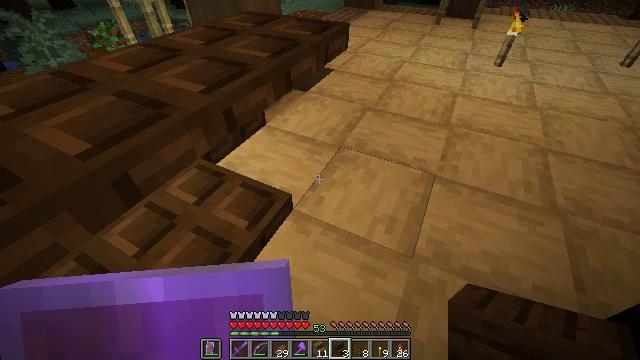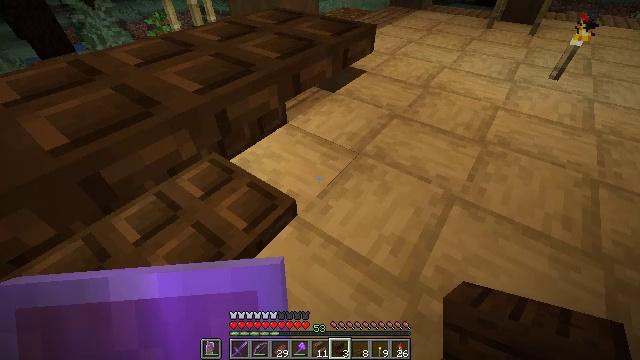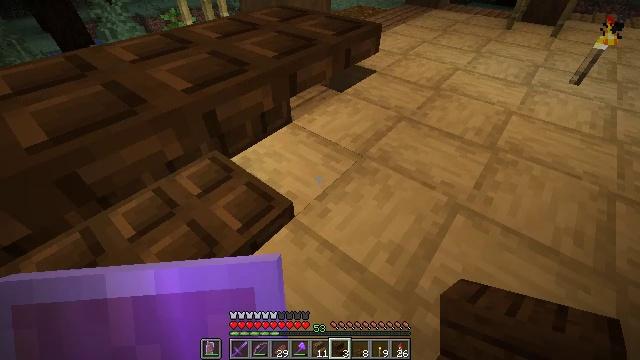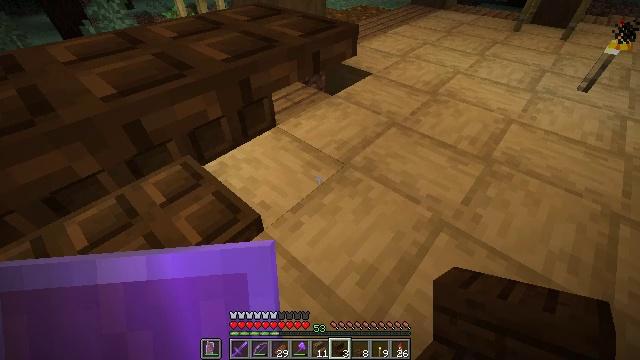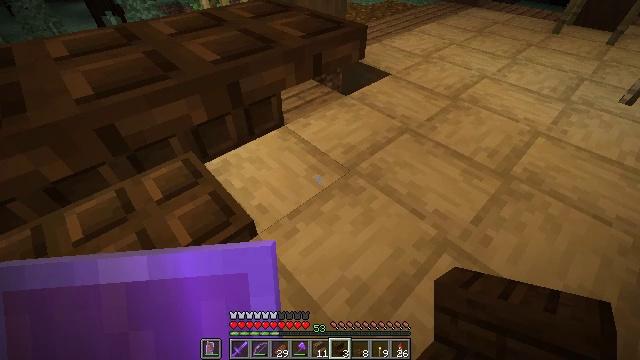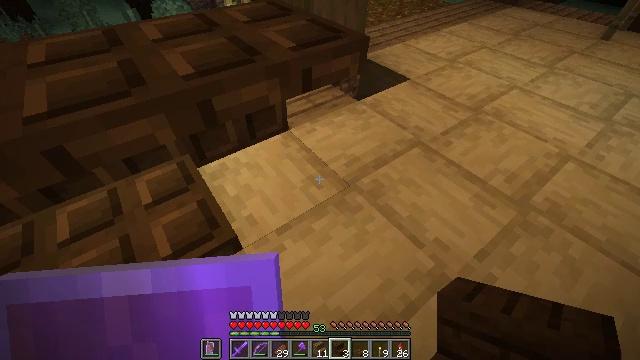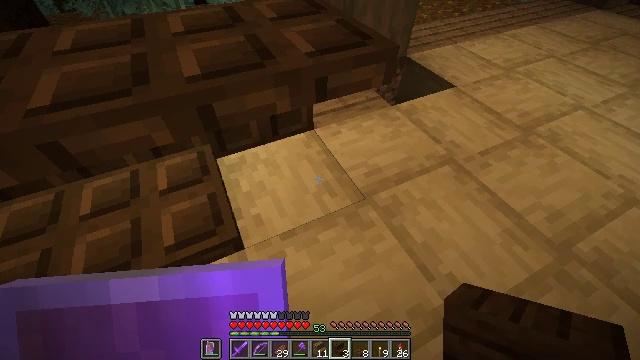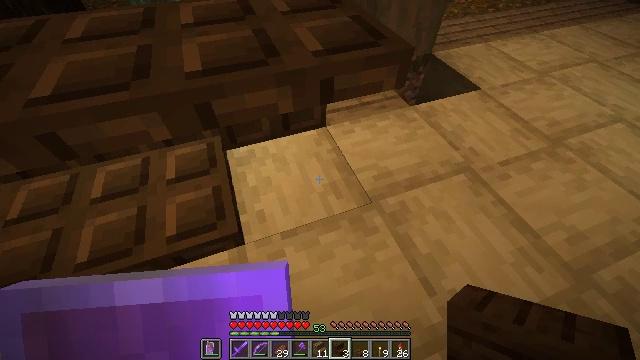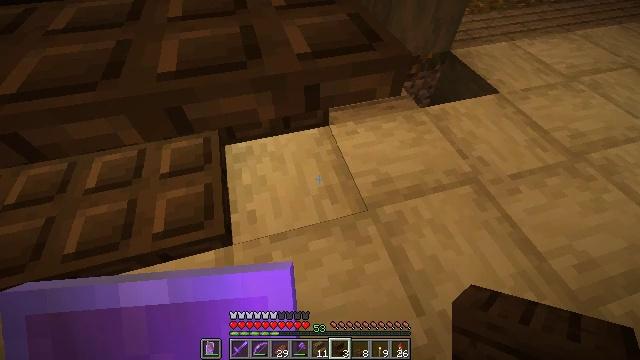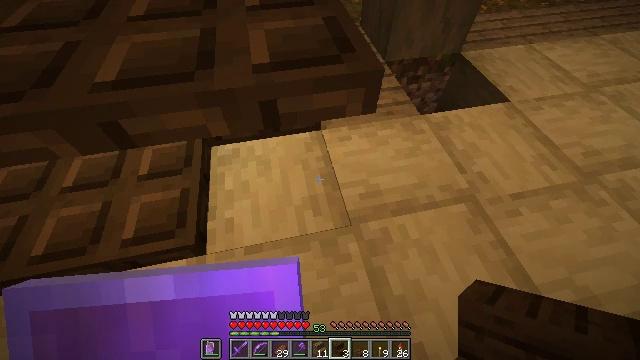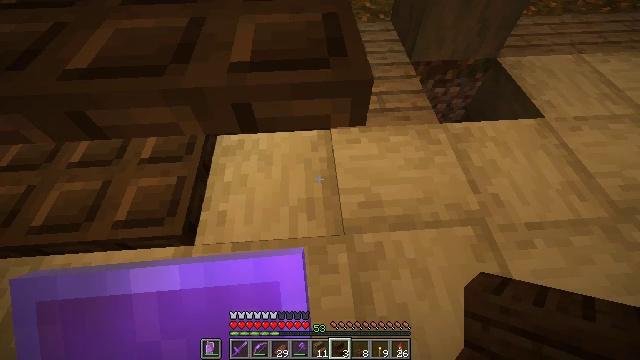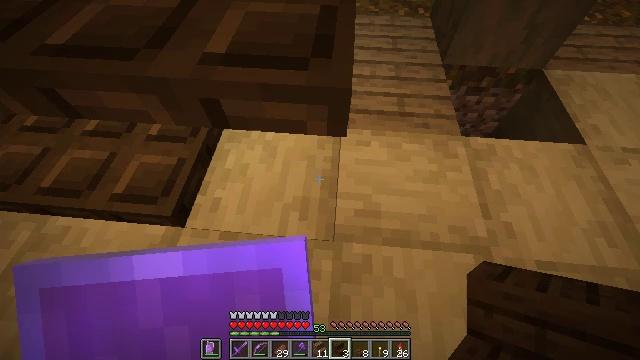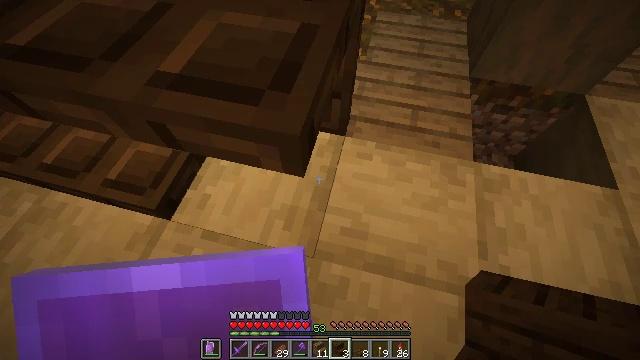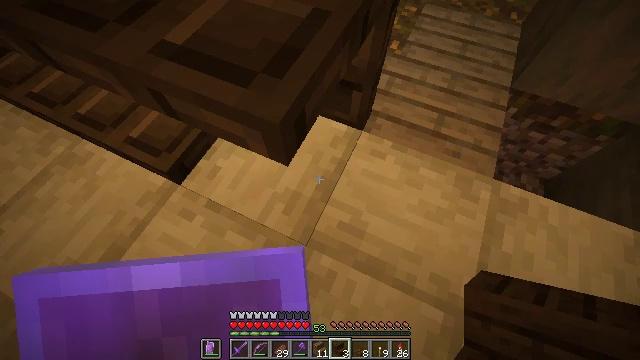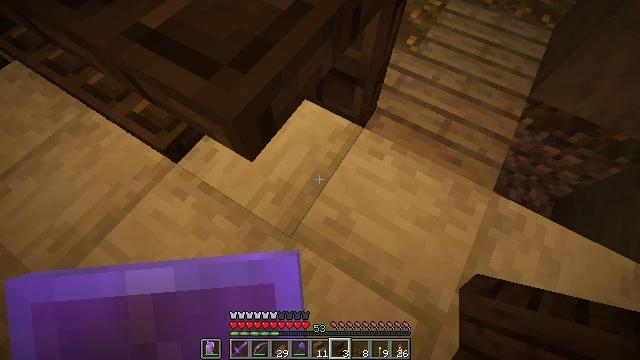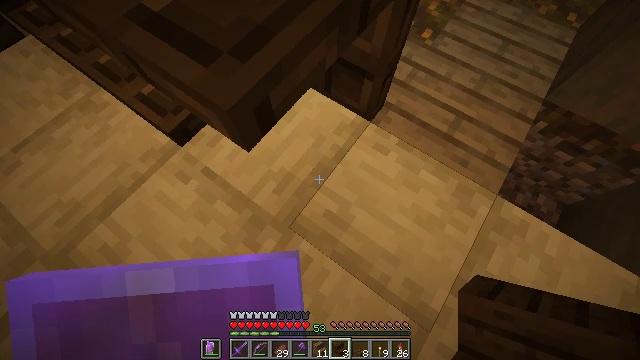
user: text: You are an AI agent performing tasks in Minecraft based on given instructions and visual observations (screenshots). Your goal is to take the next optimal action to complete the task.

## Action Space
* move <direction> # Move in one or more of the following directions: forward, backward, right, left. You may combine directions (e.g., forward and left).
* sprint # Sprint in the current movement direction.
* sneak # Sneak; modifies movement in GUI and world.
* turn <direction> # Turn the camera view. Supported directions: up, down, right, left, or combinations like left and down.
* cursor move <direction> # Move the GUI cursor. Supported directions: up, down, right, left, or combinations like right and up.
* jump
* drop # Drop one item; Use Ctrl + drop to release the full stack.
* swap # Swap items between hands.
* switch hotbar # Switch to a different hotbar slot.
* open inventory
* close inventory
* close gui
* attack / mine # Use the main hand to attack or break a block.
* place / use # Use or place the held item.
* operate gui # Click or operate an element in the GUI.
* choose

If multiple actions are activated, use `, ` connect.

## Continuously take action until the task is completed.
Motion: motion action
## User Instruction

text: Chop down the stripped oak log.
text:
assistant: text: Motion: move forward and move right, turn left
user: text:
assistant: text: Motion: move forward and move right, turn left
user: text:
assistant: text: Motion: move forward and move right, turn left
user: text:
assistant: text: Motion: move forward and move right, turn left
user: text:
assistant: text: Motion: move forward and move right, turn left and down
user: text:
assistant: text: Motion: move forward and move right, turn left and down
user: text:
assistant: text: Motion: move forward and move right, turn left and down
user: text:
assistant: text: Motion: move forward and move right, turn left and down
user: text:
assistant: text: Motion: move forward and move right, turn left and down
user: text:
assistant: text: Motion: move forward and move right, turn left and down
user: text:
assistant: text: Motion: move forward and move right, turn left and down
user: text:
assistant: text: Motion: move forward and move right, turn left and down
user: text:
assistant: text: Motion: move forward and move right, turn left and down
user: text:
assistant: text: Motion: move forward and move right, turn left and down
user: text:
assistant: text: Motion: move right, turn left and down
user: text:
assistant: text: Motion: turn left and down
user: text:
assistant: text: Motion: turn left
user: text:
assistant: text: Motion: turn left
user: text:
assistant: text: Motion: no_op
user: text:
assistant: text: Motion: turn left and down
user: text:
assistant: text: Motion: turn left and down
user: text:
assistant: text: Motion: turn left and down
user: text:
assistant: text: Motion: sneak, turn left
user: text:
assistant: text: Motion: sneak, turn left
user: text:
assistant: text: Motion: sneak, turn left
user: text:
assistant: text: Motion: sneak, turn left and up
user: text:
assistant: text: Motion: move right, sneak, turn left and up
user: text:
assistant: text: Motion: move right, sneak, turn left
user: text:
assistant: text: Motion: sneak
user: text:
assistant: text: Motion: move right, sneak